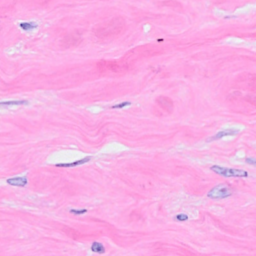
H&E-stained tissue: Breast